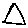
Label: triangle